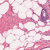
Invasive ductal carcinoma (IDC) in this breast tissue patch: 1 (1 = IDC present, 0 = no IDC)